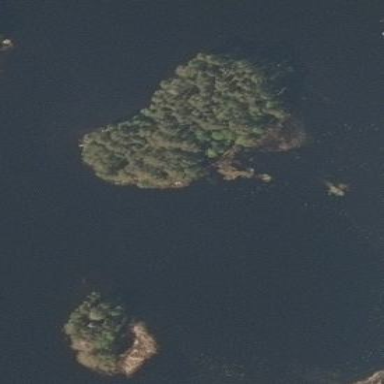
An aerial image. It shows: Islet covered with woodland.